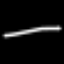
Label: line